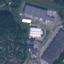
Land use / land cover: Industrial